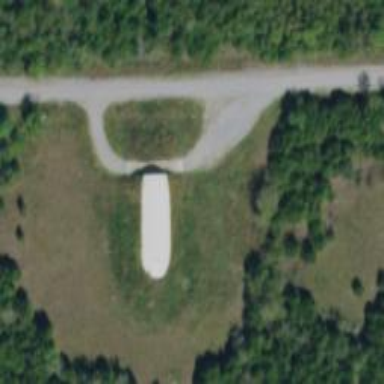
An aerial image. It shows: Military bunker for protection and defense.